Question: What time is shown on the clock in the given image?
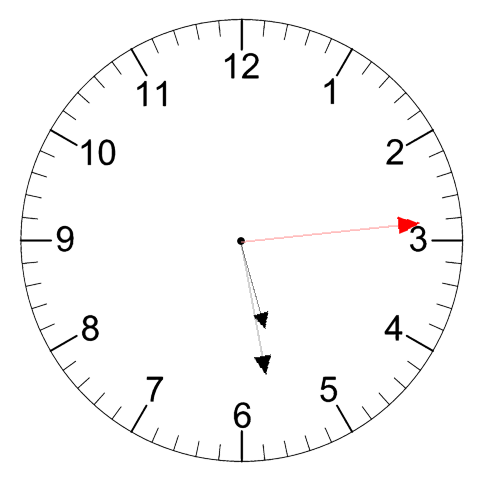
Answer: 05:28:14